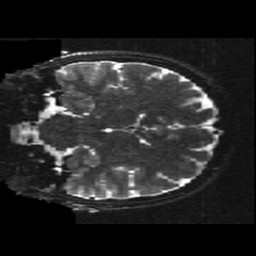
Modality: T2w
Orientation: coronal
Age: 17
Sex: female
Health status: ill
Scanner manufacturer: ge
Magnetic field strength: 3 T
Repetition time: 7.5 s
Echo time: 0.1015 s